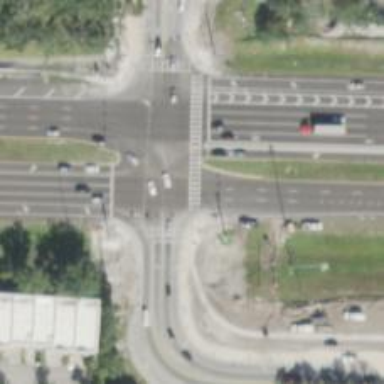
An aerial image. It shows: Zebra crossing on the road.